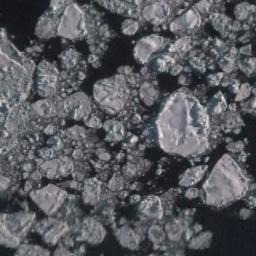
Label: sea_ice